Question: I have a trivial question that has been bothering me for a while. I tried to google this but no one seems to have the same problem as me or doesn't see it as an issue. When I make a button in activity_my.xml under layout
'''
<Button
android:layout_width="wrap_content"
android:layout_height="wrap_content"
android:text="@string/button_1_name"
android:id="@+id/button2"
android:layout_marginTop="140dp"
android:layout_below="@+id/textView"
android:layout_centerHorizontal="true" />
'''
I get a button that looks like

even though my strings code is:
'''
<resources>
<string name="app_name">HelloWorld</string>
<string name="hello_world">Hello world!</string>
<string name="action_settings">Settings</string>
<string name="button_1_name">BuTtOn 1</string>
'''
I know I am definitely missing something small here, but how do I get lower case/upper case working in the button text?
Thanks!
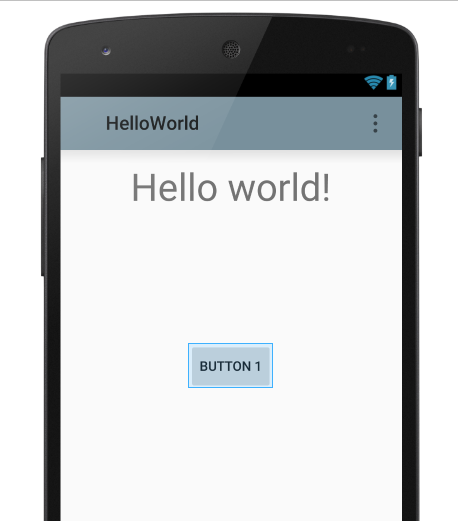
Answer: You could add 'android:textAllCaps="false"' to the button.
The button text might be transformed to uppercase by your app's theme that applies to all buttons. Check themes / styles files for setting the attribute 'android:textAllCaps'.